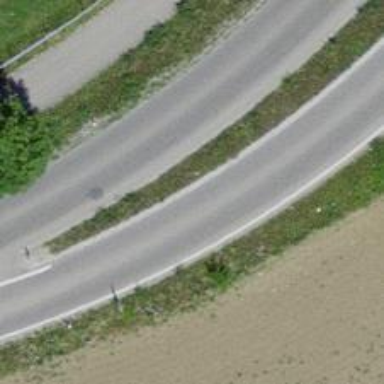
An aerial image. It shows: Primary highway.